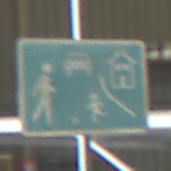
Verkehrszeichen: BeginnVerkehrsberuhigterBereich
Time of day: Midday
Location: Indoor (Urban)
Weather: NotSpecified
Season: NotSpecified
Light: Natural